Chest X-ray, AP view. Patient: 61 years old, sex M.
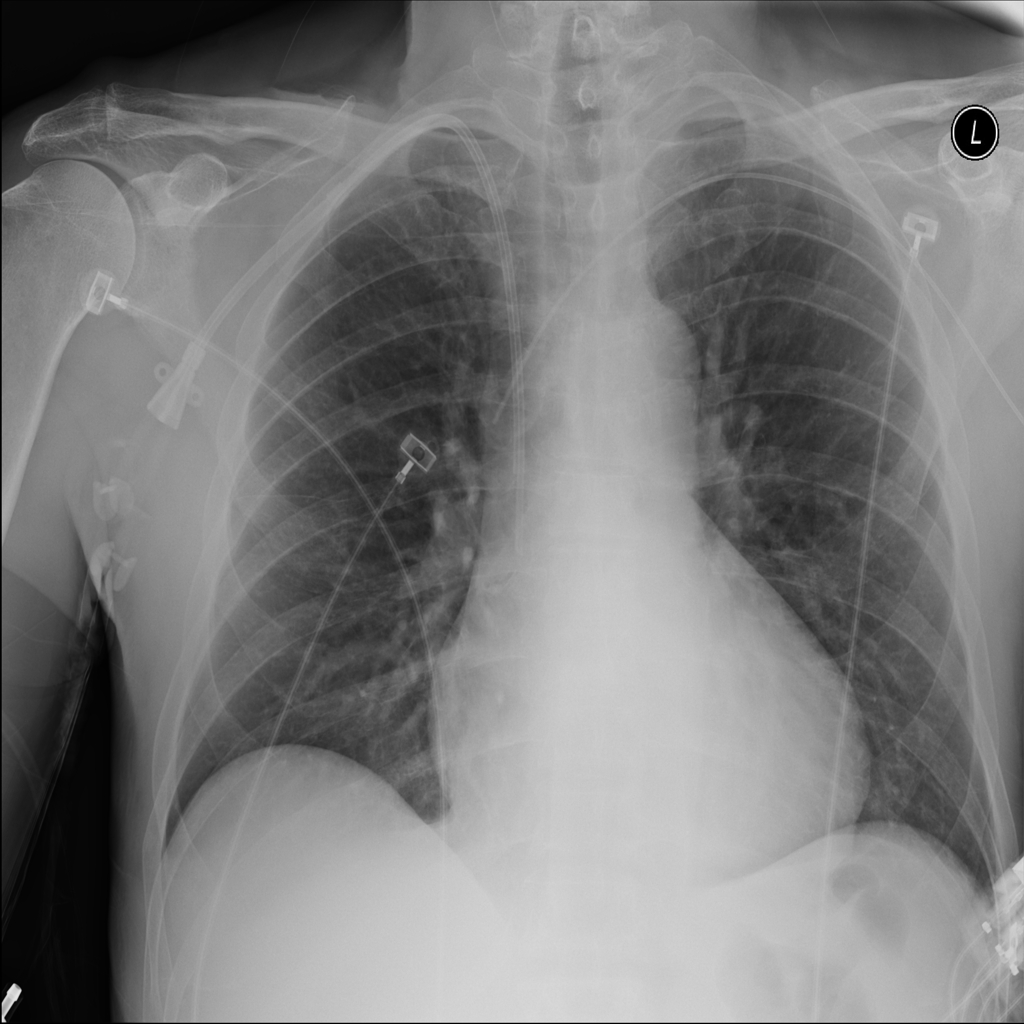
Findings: No Finding